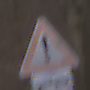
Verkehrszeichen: Gefahrenstelle
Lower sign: Entfernungsangaben2
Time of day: MorningAfternoon
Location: Outdoor (Nature)
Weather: Overcast
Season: Autumn
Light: Natural